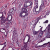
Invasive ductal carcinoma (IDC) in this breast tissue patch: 0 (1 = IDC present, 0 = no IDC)